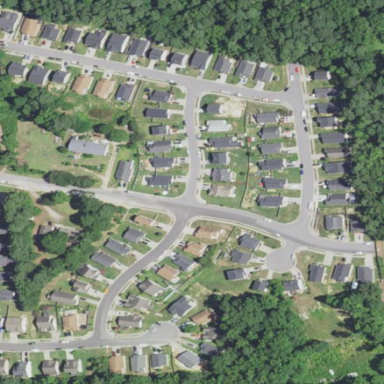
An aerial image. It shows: Residential area within neighborhood.